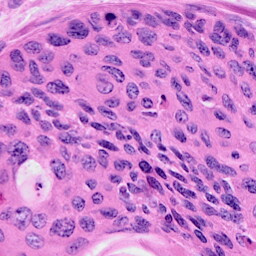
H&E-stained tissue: Cervix